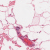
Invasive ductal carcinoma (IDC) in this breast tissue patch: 0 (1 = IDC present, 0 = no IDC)